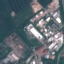
Land use / land cover: Industrial